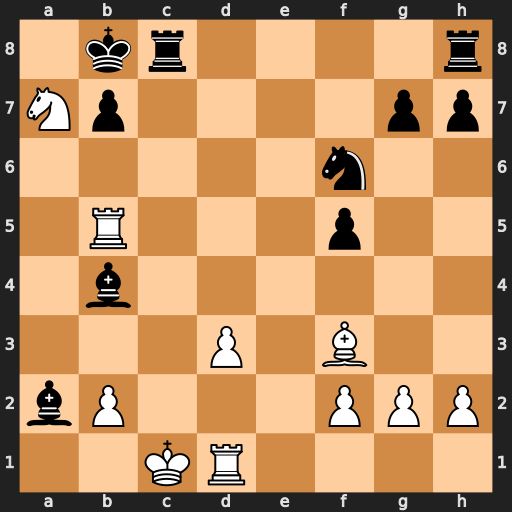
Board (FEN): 1kr4r/Np4pp/5n2/1R3p2/1b6/3P1B2/bP3PPP/2KR4
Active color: w
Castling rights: -
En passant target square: -
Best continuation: Nc6+ Ka8 Rxb4